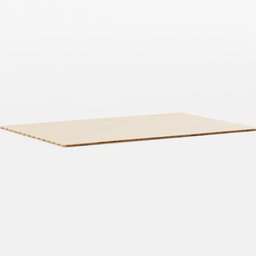
Label: tools